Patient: sex M, age 35
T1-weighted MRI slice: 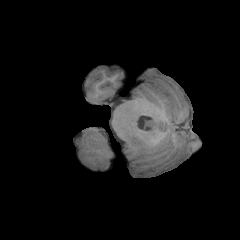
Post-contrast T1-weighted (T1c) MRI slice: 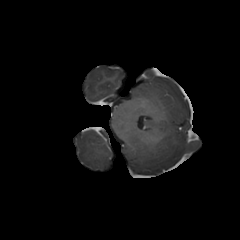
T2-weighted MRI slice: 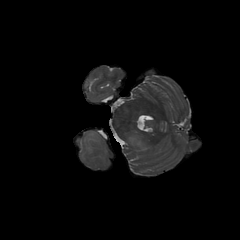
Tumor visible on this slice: yes
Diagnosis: Astrocytoma, IDH-wildtype
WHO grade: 2